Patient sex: F
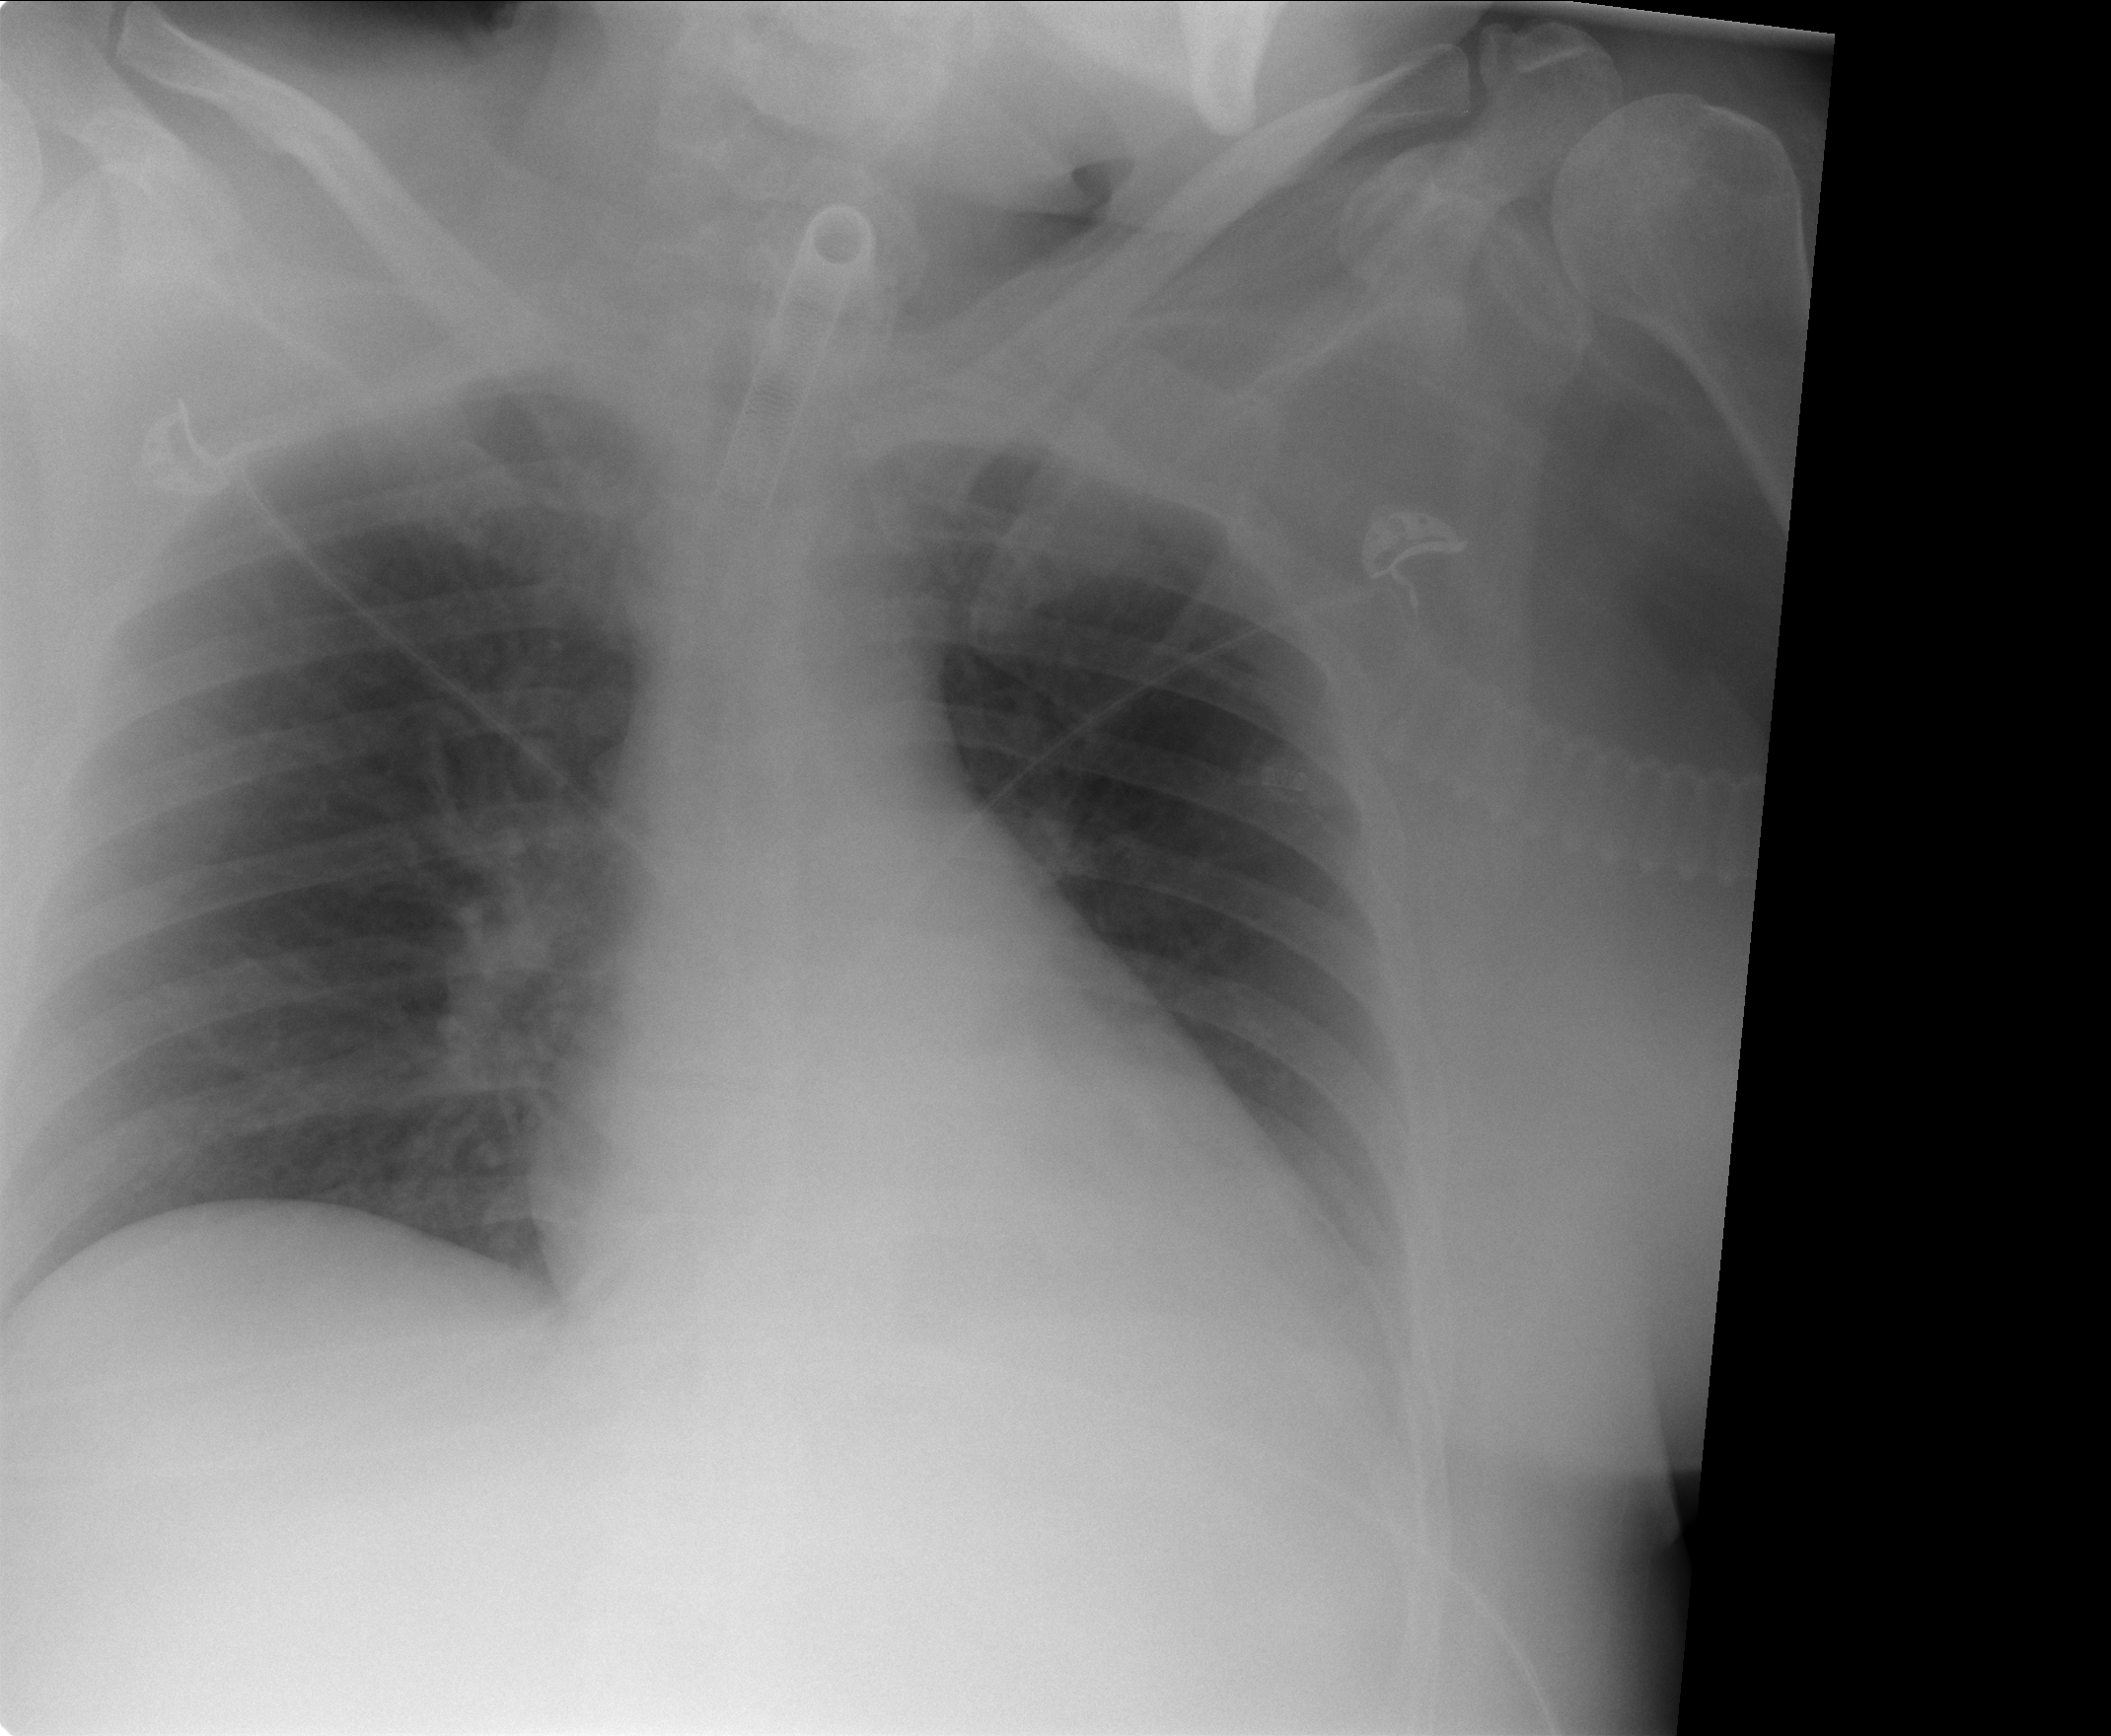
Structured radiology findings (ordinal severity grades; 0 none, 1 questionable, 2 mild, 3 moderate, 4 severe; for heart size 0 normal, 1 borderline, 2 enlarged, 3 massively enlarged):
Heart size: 1
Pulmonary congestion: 0
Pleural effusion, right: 0
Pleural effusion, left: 1
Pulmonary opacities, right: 0
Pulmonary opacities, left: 0
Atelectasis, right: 0
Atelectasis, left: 1